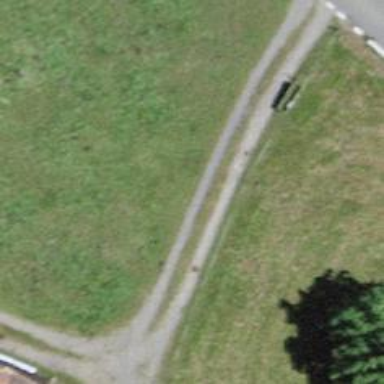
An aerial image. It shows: Track with grade3 tracktype.